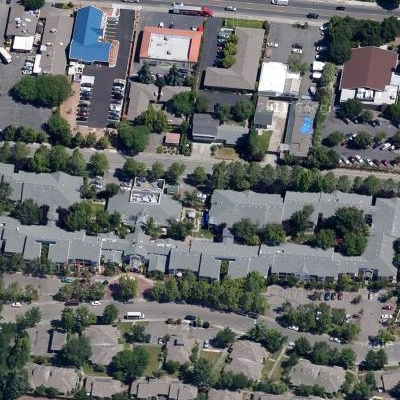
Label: Resident